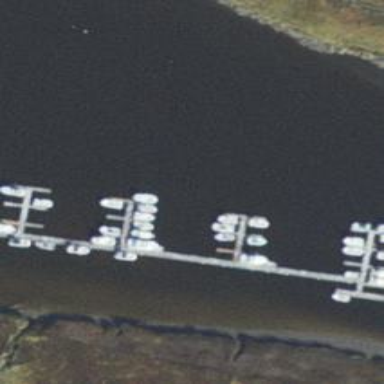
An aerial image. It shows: Pier with mooring facilities.